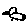
Label: bird